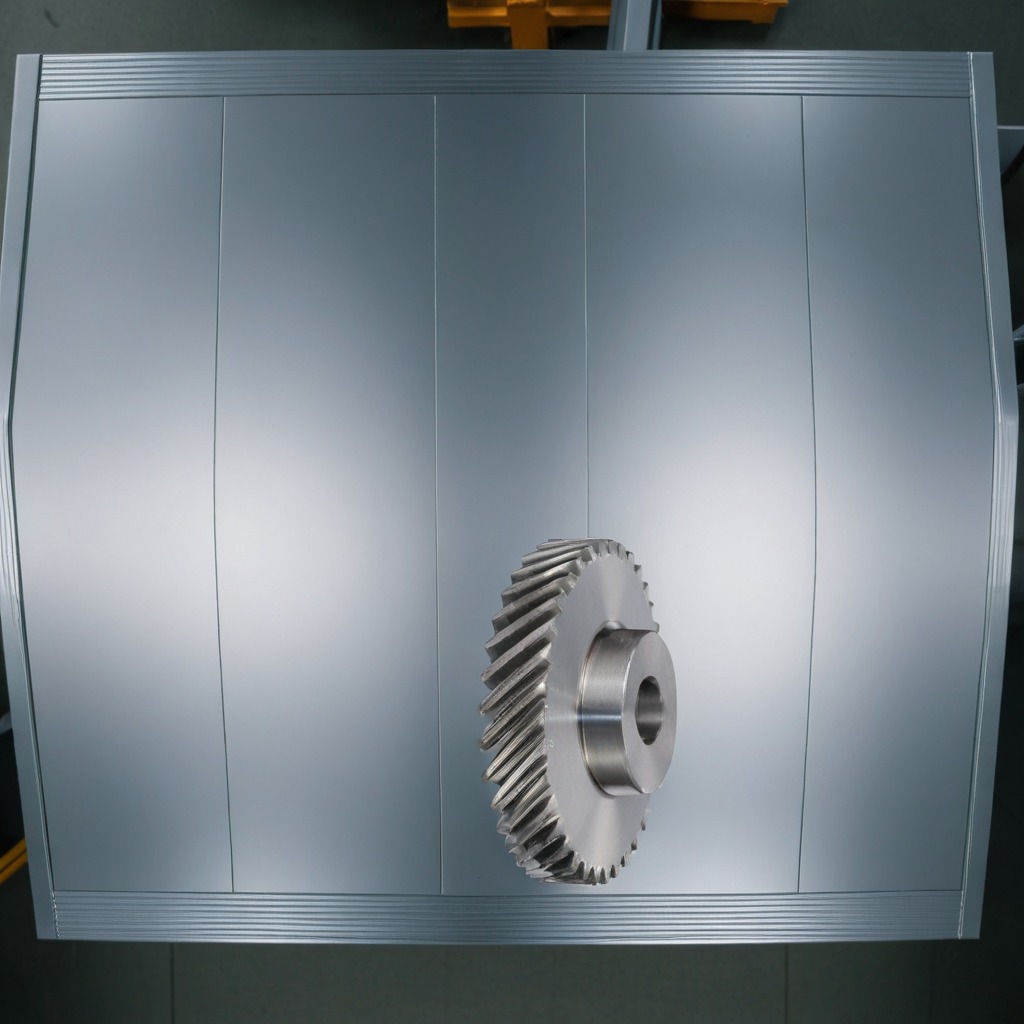
A steel gear with teeth lies on the toolbox surface in an airplane hangar workshop 8K.